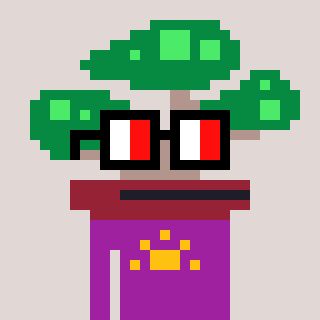
a pixel art character with square glasses with black frames and red eyes, a bonsai-shaped head and a magenta-colored body on a warm background